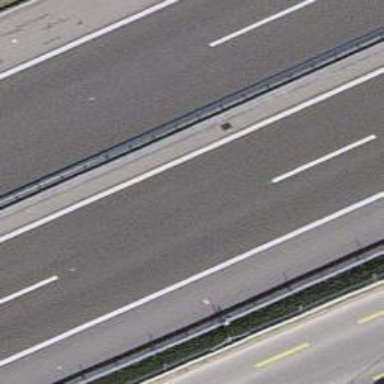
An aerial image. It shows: Motorway.